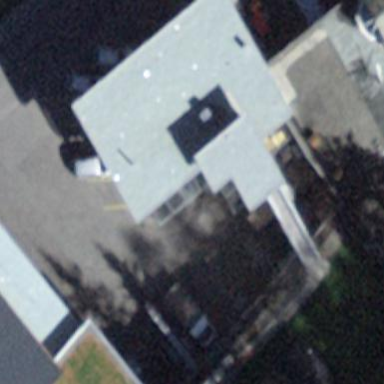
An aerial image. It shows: Building with tile roof.